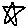
Label: star